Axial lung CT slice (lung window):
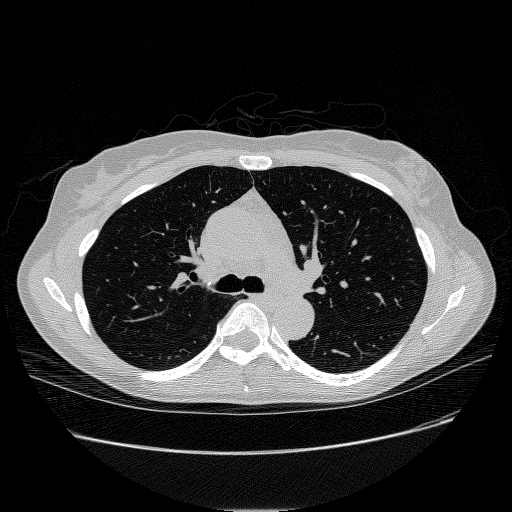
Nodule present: no